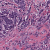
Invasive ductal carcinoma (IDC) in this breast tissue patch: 1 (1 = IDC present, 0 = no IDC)